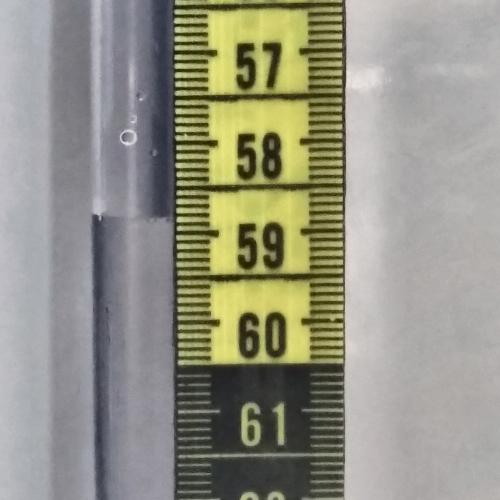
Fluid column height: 58.8 cm